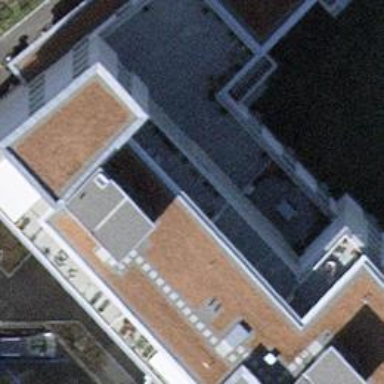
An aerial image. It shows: Apartment building with flat roof.